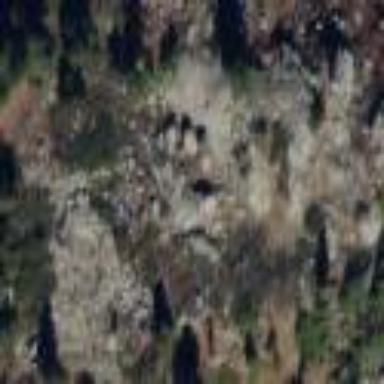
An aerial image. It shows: Landscape of bare rock.